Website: macys
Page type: review-order
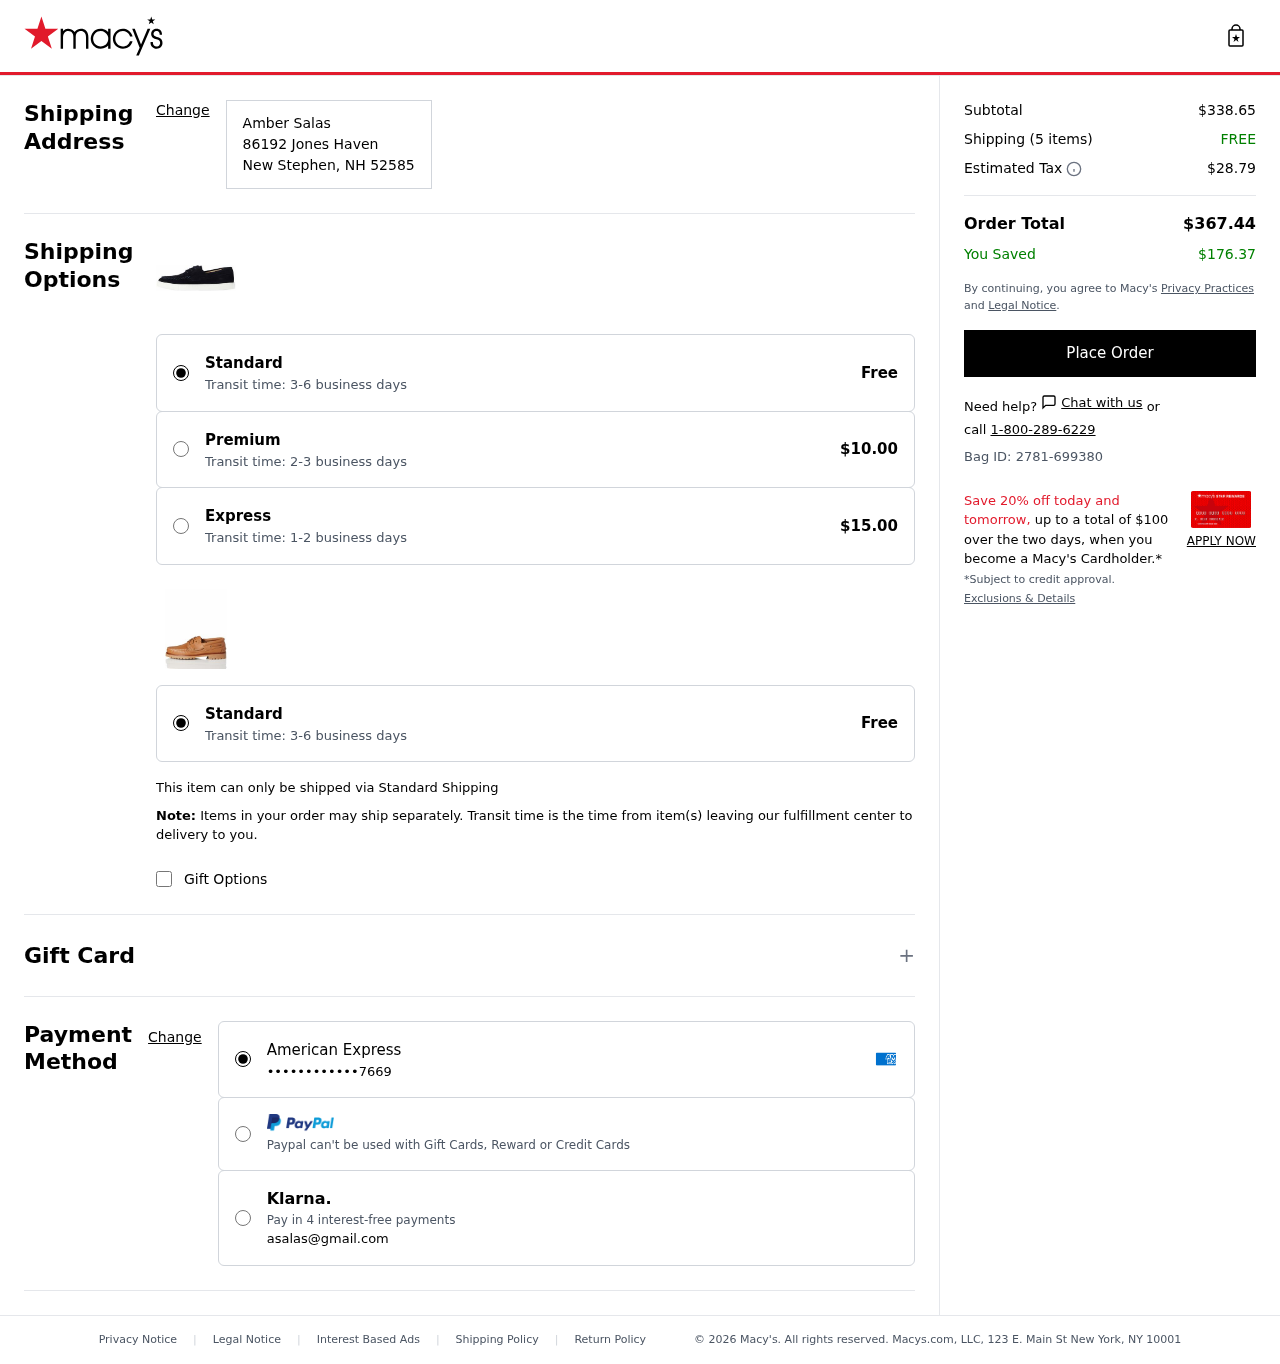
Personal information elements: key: PII_CARD_LAST4
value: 7669
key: PII_CARD_TYPE
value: American Express
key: PII_CITY
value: New Stephen
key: PII_EMAIL
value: asalas@gmail.com
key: PII_FULLNAME
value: Amber Salas
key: PII_POSTCODE
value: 52585
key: PII_STATE_ABBR
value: NH
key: PII_STREET
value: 86192 Jones Haven
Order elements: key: ORDER_SUBTOTAL
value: $338.65
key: ORDER_NUM_ITEMS
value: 5
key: ORDER_SHIPPING_COST
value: FREE
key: ORDER_TAX
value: $28.79
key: ORDER_TOTAL
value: $367.44
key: ORDER_SAVINGS
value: $176.37
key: ORDER_BAG_ID
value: Bag ID: 2781-699380